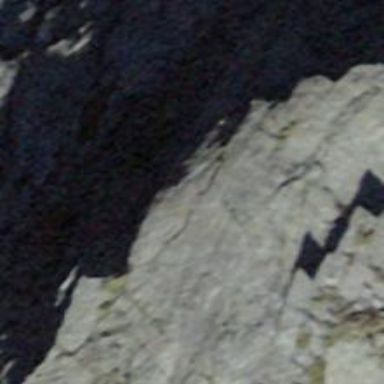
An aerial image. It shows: Natural cliff.